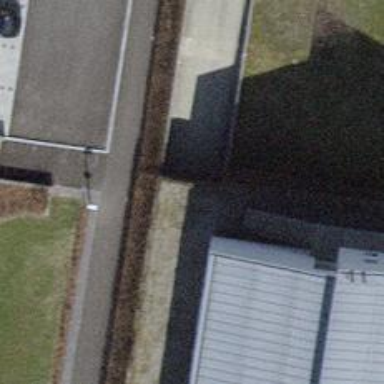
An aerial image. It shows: Parking entrance.